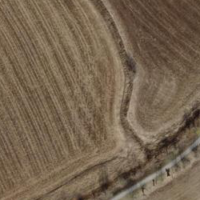
EUNIS habitat code: 14
Species observed at this site:
Agrimonia eupatoria
Filipendula ulmaria